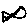
Label: fish